Question: As you see in the image below, I have Pear installed, and there is a PhpUnit folder, but when I run this code (from a book on Yii),
'''
% phpunit functional/SiteTest.php
'''
it's telling me
'''
-bash: phpunit: command not found
'''
I am assuming from the fact that Phpunit folder is present that I have correctly installed it. In fact, it said install o.k. in the terminal.
Any ideas where I can find this command?

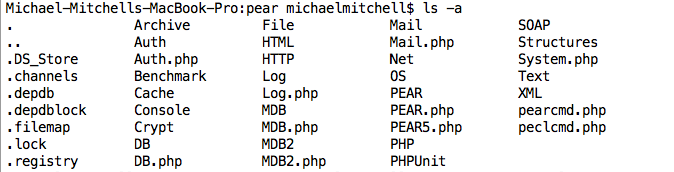
Answer: Running
'''
pear config-get bin_dir
'''
will tell you the location where PEAR installs executables (like 'phpunit') to.
Having gotten the directory name, you want to add it to your PATH. One way to do this is to edit the '.profile' file in your home directory (it's hidden), and add the following line:
'''
export PATH=<dir you got from pear config-get>:$PATH
'''
and then either close and re-open your terminal, or run '. ~/.profile'.